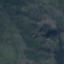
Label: HerbaceousVegetation